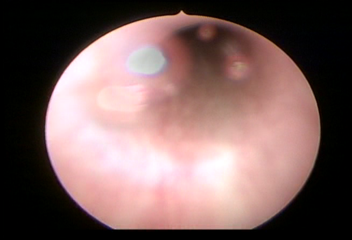
Modality: WLC
Class: Normal mucosa
Bladder cancer association: No